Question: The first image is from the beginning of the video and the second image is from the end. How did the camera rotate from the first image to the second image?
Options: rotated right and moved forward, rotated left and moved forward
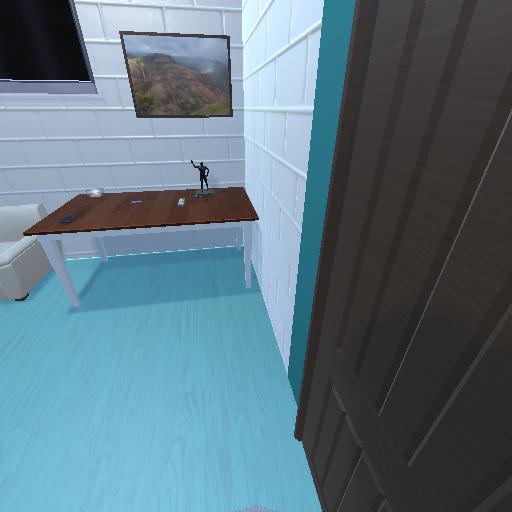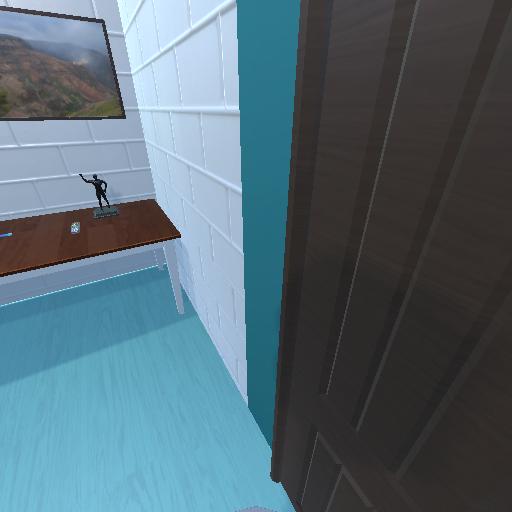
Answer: rotated right and moved forward